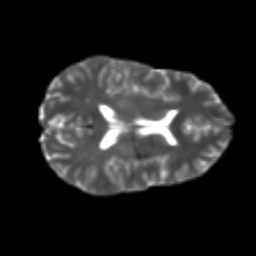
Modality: T2w
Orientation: axial
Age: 24
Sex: female
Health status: healthy
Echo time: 0.074 s